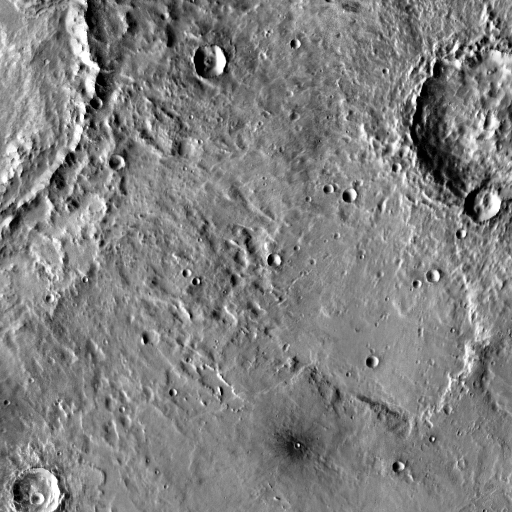
Crater classes present: Background, Other, Layered, Secondary